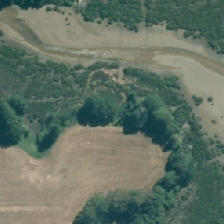
Land cover: shortrotation_cropland